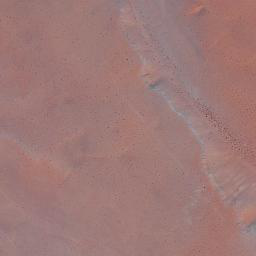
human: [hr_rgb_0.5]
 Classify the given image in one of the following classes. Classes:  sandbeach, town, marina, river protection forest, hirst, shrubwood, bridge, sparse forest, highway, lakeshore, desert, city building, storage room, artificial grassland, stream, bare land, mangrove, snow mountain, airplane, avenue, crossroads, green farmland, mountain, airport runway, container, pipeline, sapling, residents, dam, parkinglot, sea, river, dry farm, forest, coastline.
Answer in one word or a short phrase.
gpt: desert